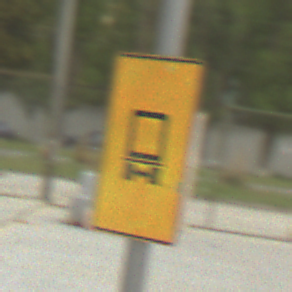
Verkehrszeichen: KennzeichnungspflichtigeFahrzeugeGefaehrlicheGueterOhnePfeilsymbol
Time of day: MorningAfternoon
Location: Outdoor (Suburban)
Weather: PartlyCloudy
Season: NotSpecified
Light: Natural